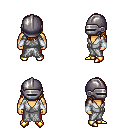
a pixel art fantasy rpg character, male body template, human, tanned skin, white robe, red pants, blonde long hairstyle, metal helm, white cloth bracers, gold boots, four views (front, back, left, right), 2x2 character sprite sheet, small pixel art, hard edges, no anti-aliasing